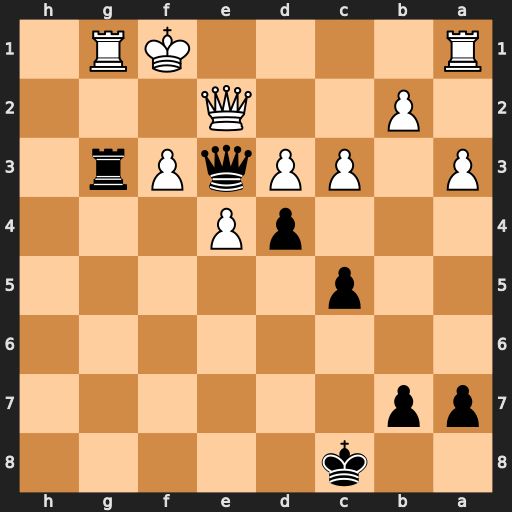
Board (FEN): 2k5/pp6/8/2p5/3pP3/P1PPqPr1/1P2Q3/R4KR1
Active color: b
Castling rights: -
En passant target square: -
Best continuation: Rxg1#